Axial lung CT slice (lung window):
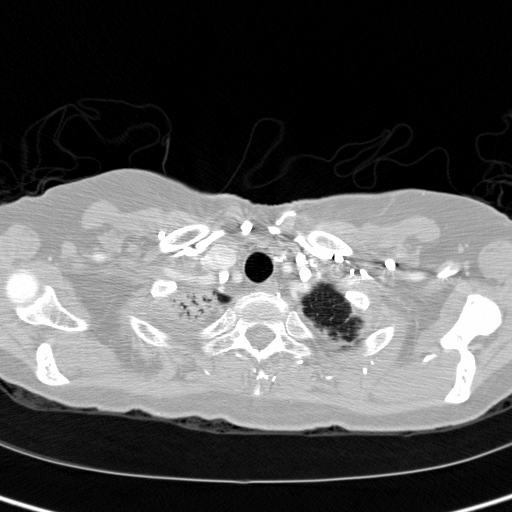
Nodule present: no